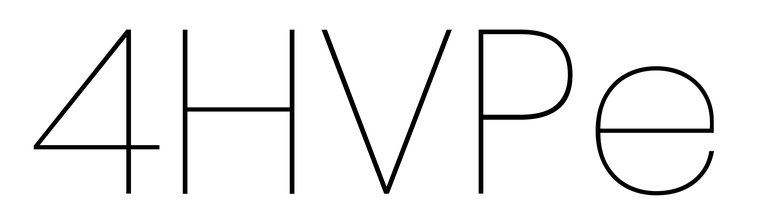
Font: Poppins-Thin